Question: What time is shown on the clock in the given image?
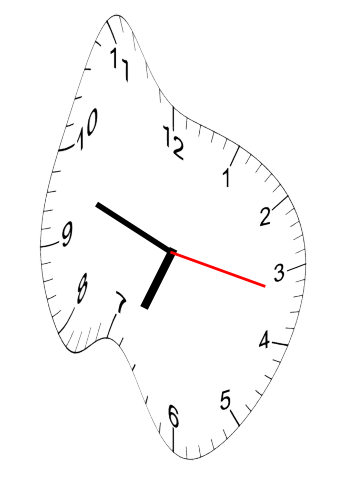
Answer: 06:48:17